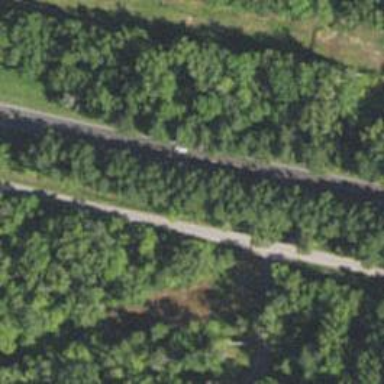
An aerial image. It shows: Culvert tunnel.